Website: ulta-beauty
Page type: payment
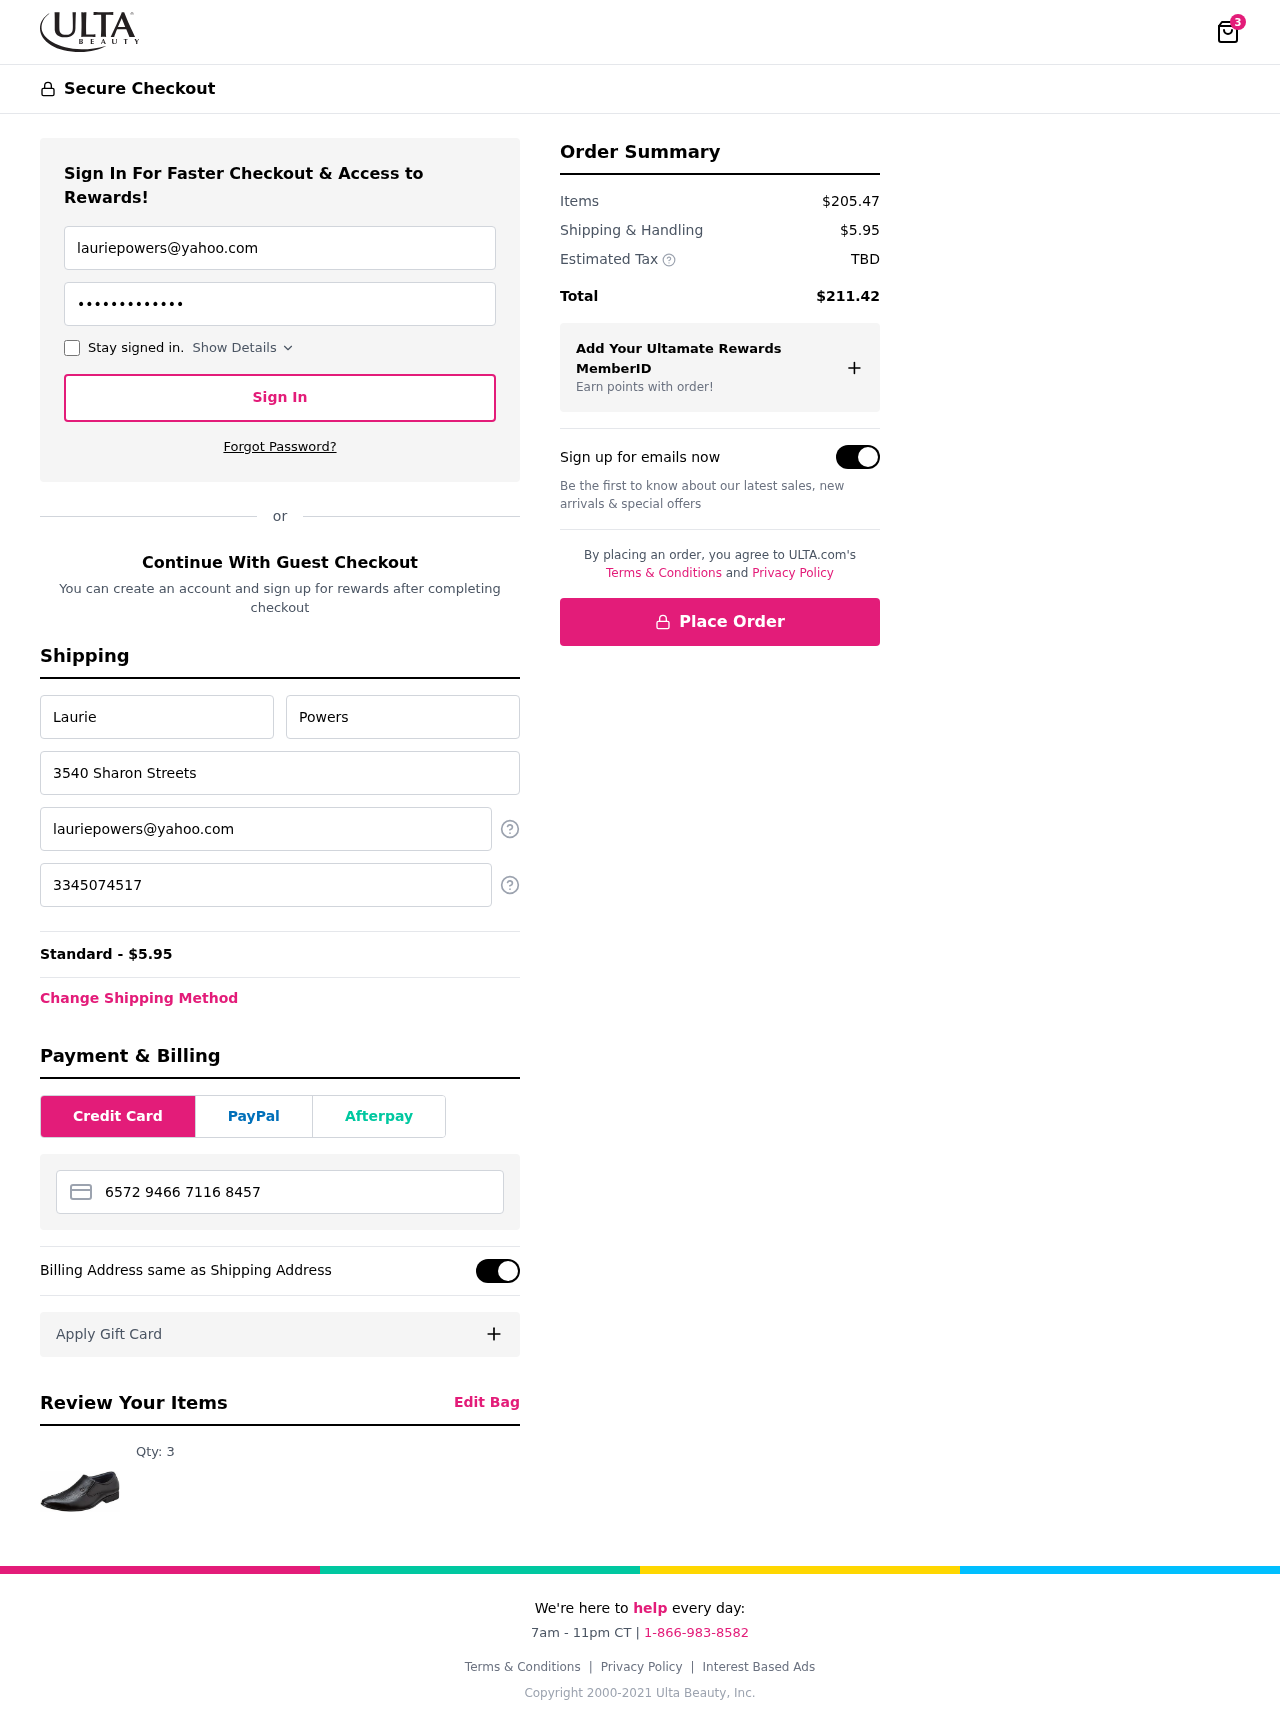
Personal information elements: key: PII_CARD_NUMBER
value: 6572 9466 7116 8457
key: PII_EMAIL
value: lauriepowers@yahoo.com
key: PII_FIRSTNAME
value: Laurie
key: PII_LASTNAME
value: Powers
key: PII_PHONE
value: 3345074517
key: PII_STREET
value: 3540 Sharon Streets
Product elements: key: PRODUCT1_QUANTITY
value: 3
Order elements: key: ORDER_NUM_ITEMS
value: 3
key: ORDER_SHIPPING_COST
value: $5.95
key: ORDER_SHIPPING_COST
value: Standard - $5.95
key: ORDER_SUBTOTAL
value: $205.47
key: ORDER_TAX
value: TBD
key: ORDER_TOTAL
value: $211.42